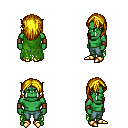
a pixel art fantasy rpg character, male body template, orc, green skin, green tattered cape, teal pants, blonde long hairstyle, leather bracers, gold boots, four views (front, back, left, right), 2x2 character sprite sheet, small pixel art, hard edges, no anti-aliasing